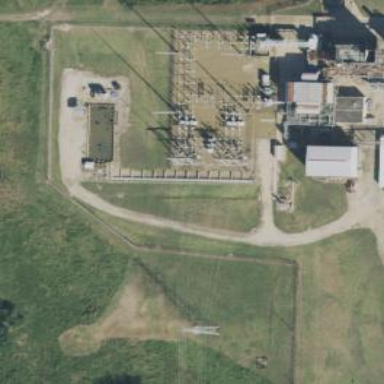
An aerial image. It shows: Switch used for power control.